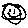
Label: smiley face